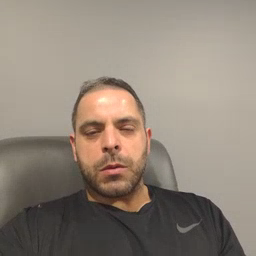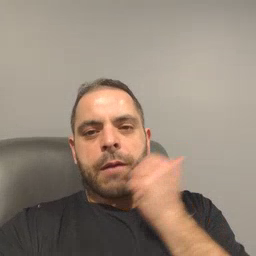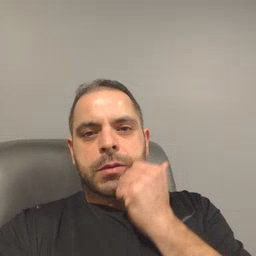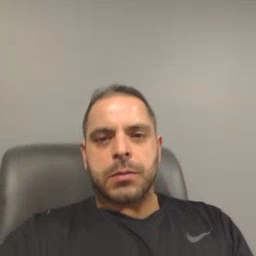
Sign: every